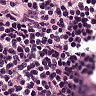
Metastatic tissue present: no